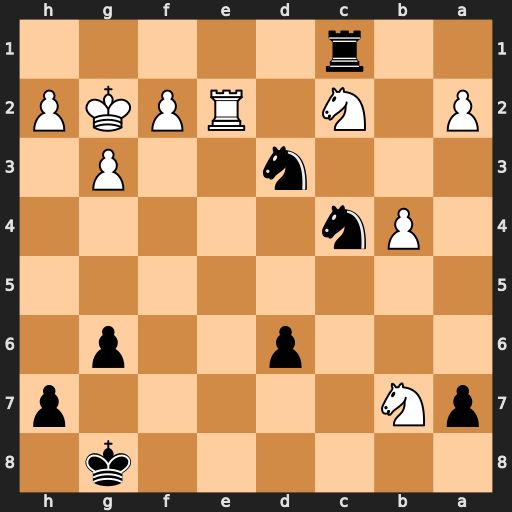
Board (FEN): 6k1/pN5p/3p2p1/8/1Pn5/3n2P1/P1N1RPKP/2r5
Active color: b
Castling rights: -
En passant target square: -
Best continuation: Rxc2 Rxc2 Ne1+ Kf1 Nxc2